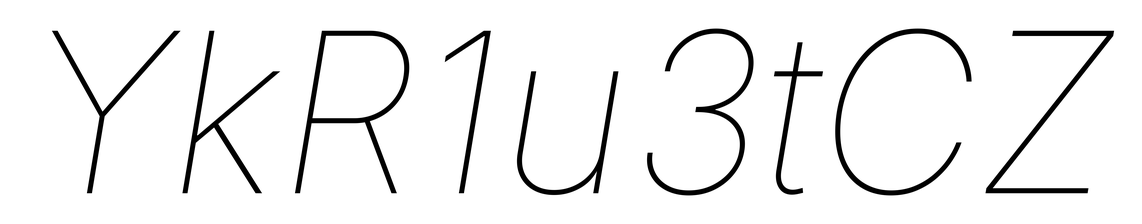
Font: Inter-Italic_Thin_Italic